Question: I am testing out FastReport VCL 5 as a replacement for our application's extremely old reporting tool. One of the things we do a lot of is printing of forms to laser printers and I am trying to figure out how to print the form elements. For example, we have an invoice that has some borders around the edge of the page, company name at the top, watermark logo image in the middle, dividing lines, etc. Inside these form elements are the standard invoice headings (invoice #, date, account name, etc) and detail items (specific charges, comments, etc). I cannot figure out how to get the form elements to print behind the master and detail bands? If I use the page heading band, it has to print before (not behind) the master data band.
Here is a sample of what I'm trying to do:

The shaded blue area is the invoice header (the master data band). The shaded green area is the invoice details (the detail band). The shaded yellow area is the totals band. The rest of the report (the frames, lines, company header, etc.) are all parts of the form.
Now, the trick to this is that if this invoice spills on to multiple pages, the invoice header has to reprint and the details have to stay inside the box that they are in (between the 2nd and the bottom horizontal lines). I tried the overlay but there does not seem to be a way to restrict the detail band between two y coords.
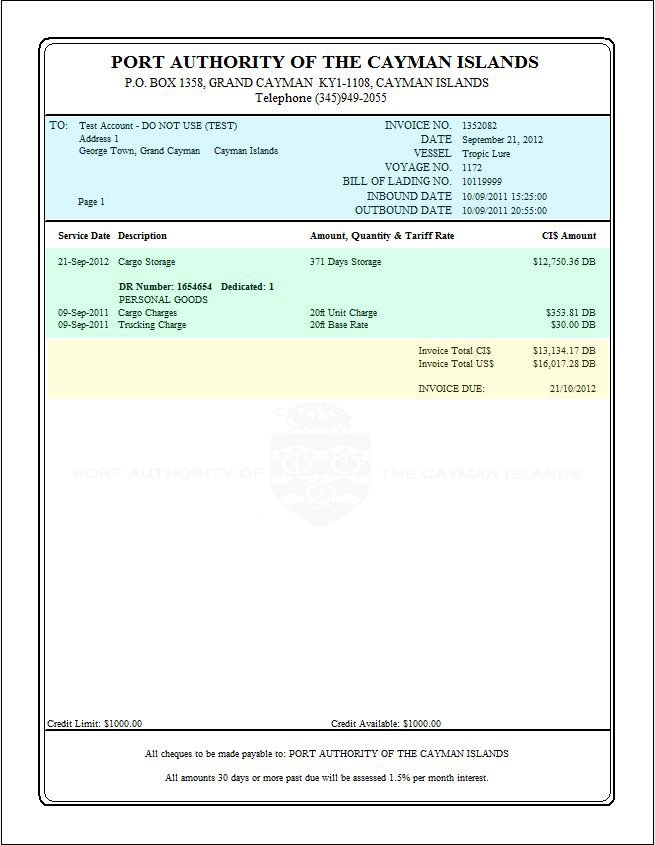
Answer: Using @bummi's suggestions, I moved the header information in to a Page Header band (instead of a Master Data band) and the invoice items then went in to the Master Data band. I then added a Page Footer band to keep the invoice detail from overwriting the bottom of the form. Finally, all of the form stuff I put in to the Overlay band. To create the watermark, I created a very light version of the image and then just put that as a picture in to the Overlay band.